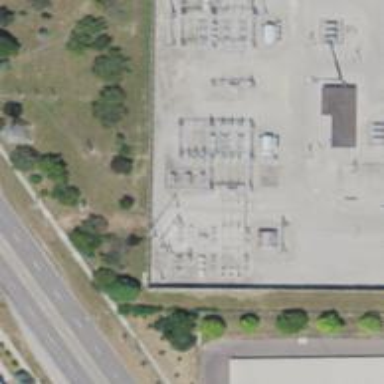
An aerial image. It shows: Switch used for power control.